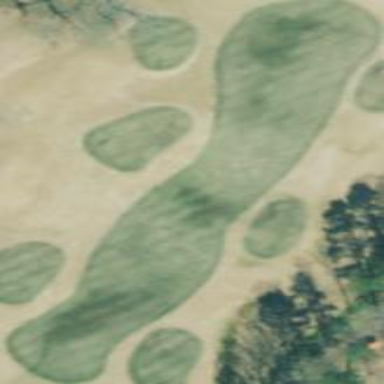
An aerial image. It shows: Grassy area designated as driving range for golf.